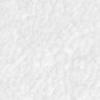
Label: no_change